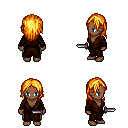
a pixel art fantasy rpg character, female body template, human, dark skin, brown robe, teal pants, light blonde long hairstyle, dagger, four views (front, back, left, right), 2x2 character sprite sheet, small pixel art, hard edges, no anti-aliasing